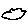
Label: cloud